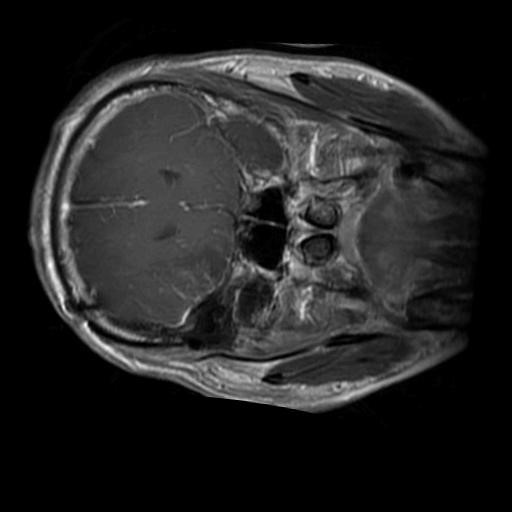
Label: brain_glioma